Chest X-ray. View position: PA
Patient age: 24
Patient sex: M
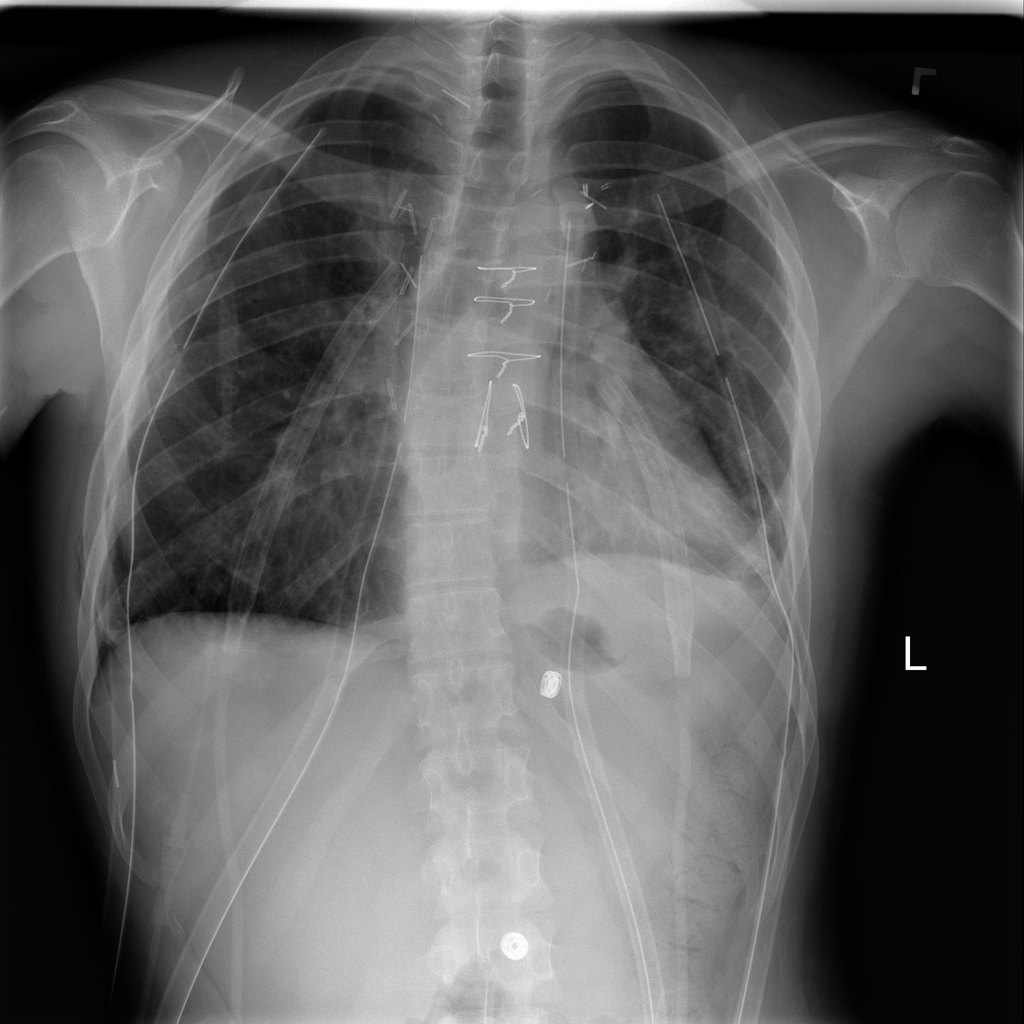
Finding: Pneumothorax